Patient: sex M, age 61
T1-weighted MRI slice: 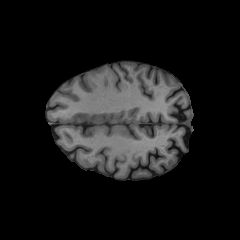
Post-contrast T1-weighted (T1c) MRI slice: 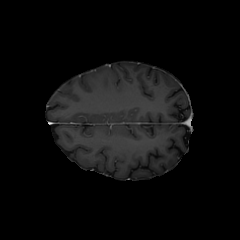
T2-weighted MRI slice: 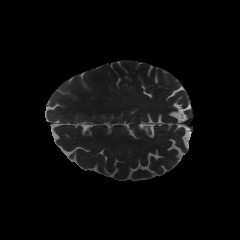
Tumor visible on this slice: no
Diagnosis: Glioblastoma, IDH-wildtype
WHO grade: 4